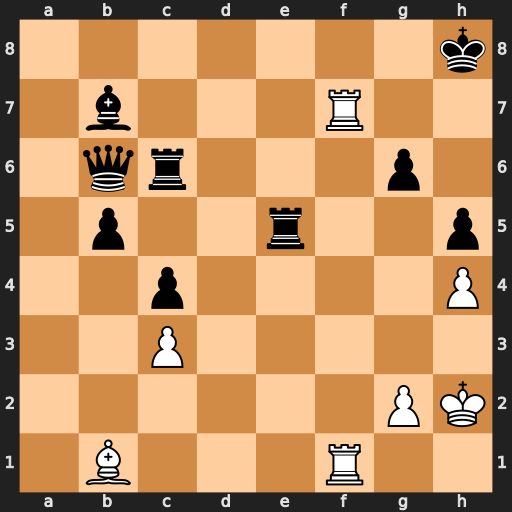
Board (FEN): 7k/1b3R2/1qr3p1/1p2r2p/2p4P/2P5/6PK/1B3R2
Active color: w
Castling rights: -
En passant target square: -
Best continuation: Rf8+ Kg7 R1f7+ Kh6 Rh8#